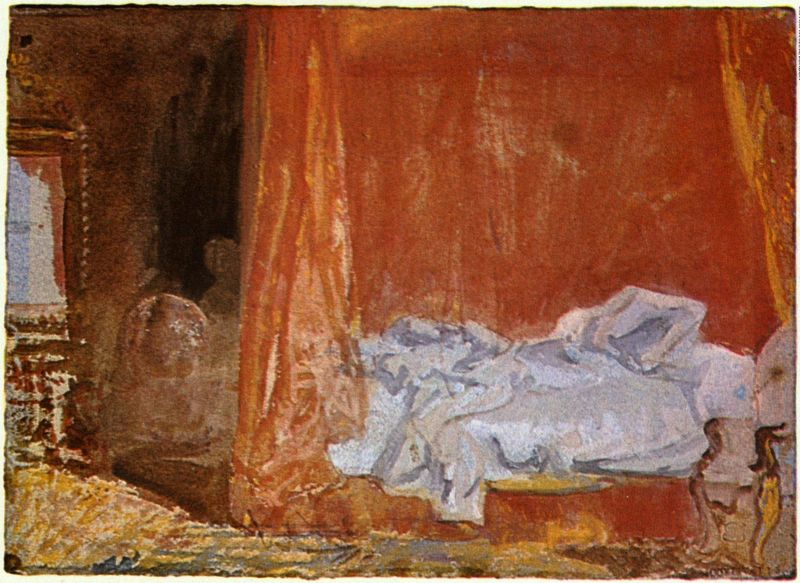
Titel: Ein Schlafzimmer
Künstler: William Turner
Standort: London
Institution: British Museum
Schlagwörter: blau, gemälde, schatten, weiß, aquarell, gelb, impressionismus, ocker, braun, fenster, frankreich, frau, grau, hell, licht, orange, raum, skizze, stuhl, tisch, tür, zimmer, gebäude, rot, tuch, teppich, wand, falten, rahmen, samt, bild, innenraum, spiegel, vorhang, öl, boden, gold, interieur, sessel, stoff, adel, decke, innen, rosa, ornage, papier, italien, abstrakt, leer, figuren, ölgemälde, kissen, gardine, polster, draperie, staffelei, bett, bettdecke, schlafzimmer, laken, stofflichkeit, gestalt, reflexion, unscharf, spiel, penis, gemalt, kunst, rau, bettzeug, betttuch, bettlaken, baldachin, mobiliar, privat, gewebe, textil, bettuch, himmelbett, wiege, lacken, bettwäsche, vorhan, alkoven, verhüllen, unordentlich, polstersessel, aufgewacht, bettbezug, kommmode, anus, poslter, leeres bett, en, taffelei, holzbraun, iennen, himmelebett, faebrn, scherank, zerwühlte laken, oronger baldachin, braun spiegel, ungemacht, verwühlt